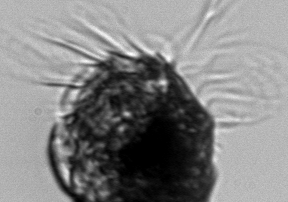
Label: Laboea_strobila